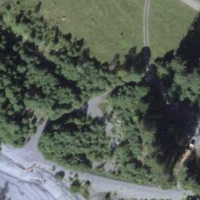
EUNIS habitat code: 43
Species observed at this site:
Stachys sylvatica